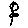
Label: flower